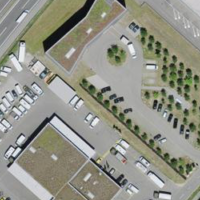
EUNIS habitat code: 57
Species observed at this site:
Fagus sylvatica
Centaurea scabiosa